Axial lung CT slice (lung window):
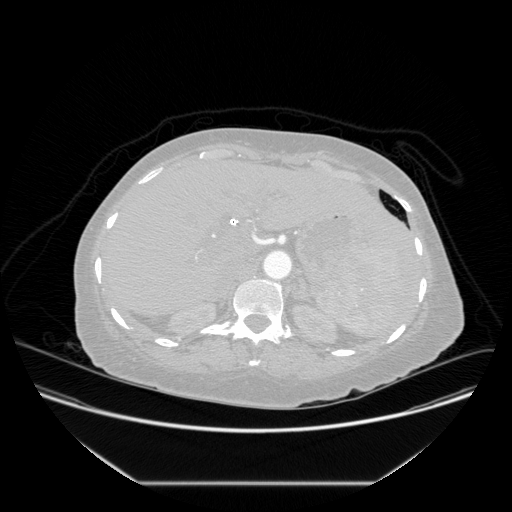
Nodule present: no